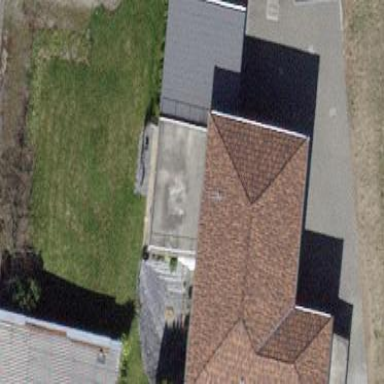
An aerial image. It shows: View of roof of building.